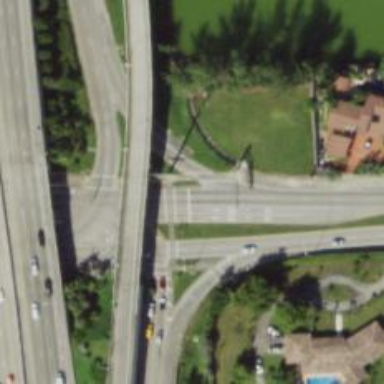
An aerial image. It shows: Secondary road with separate asphalt sidewalks.